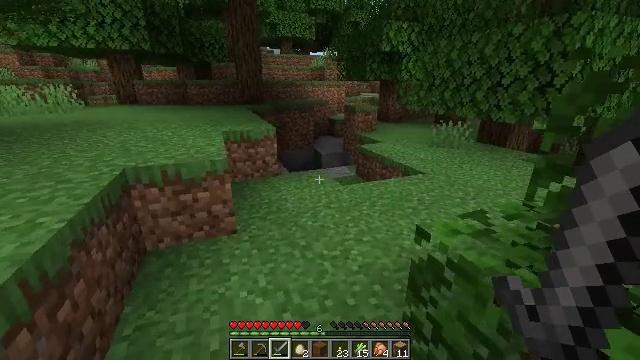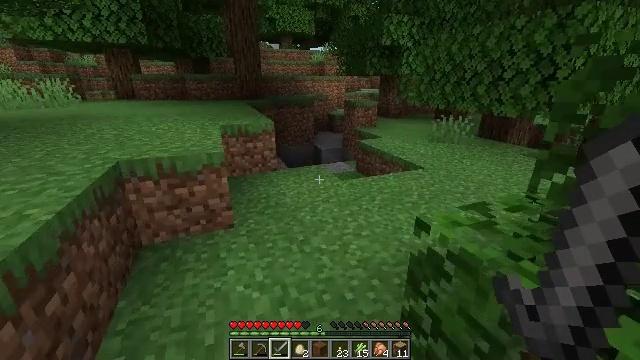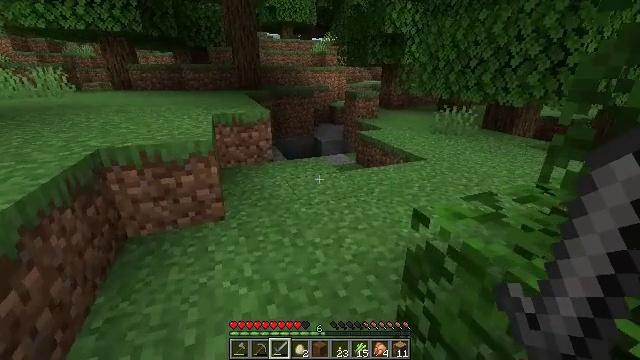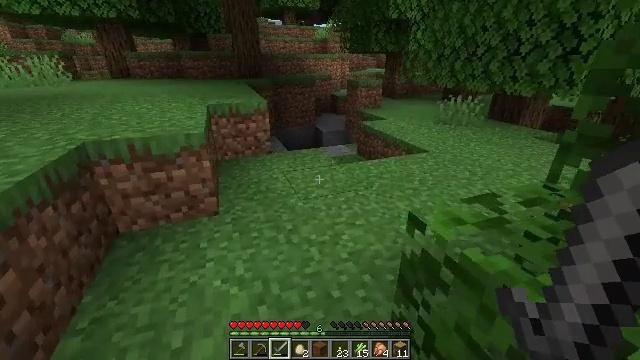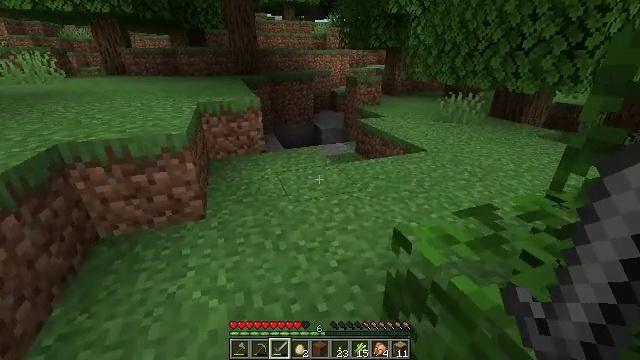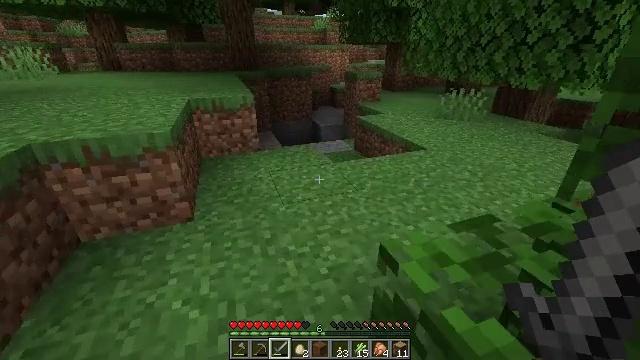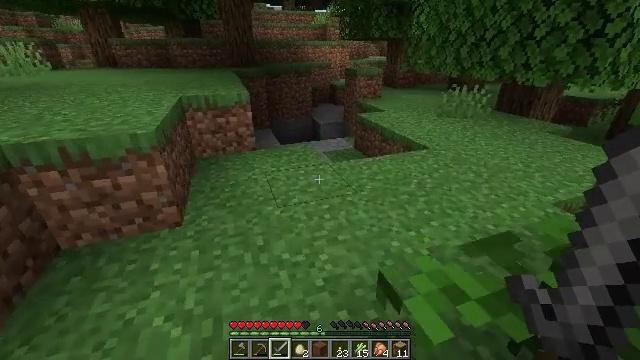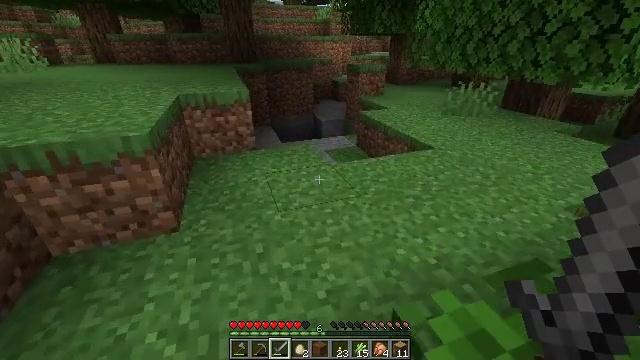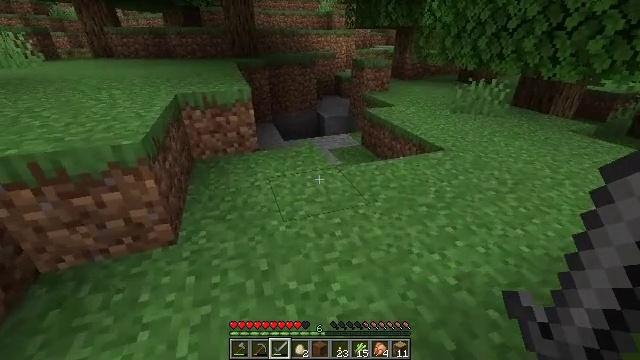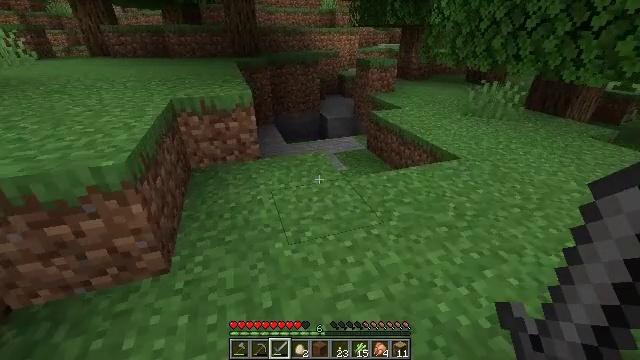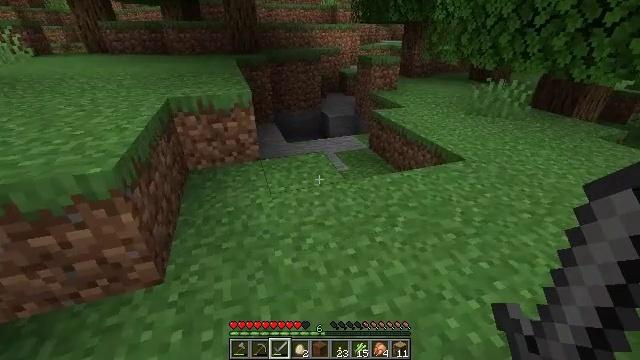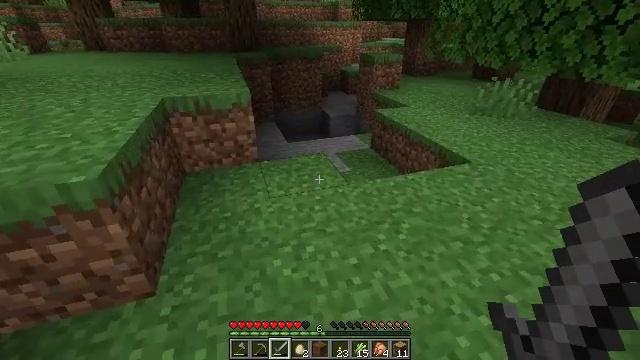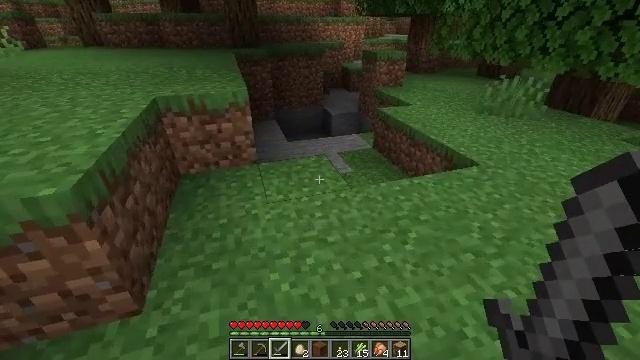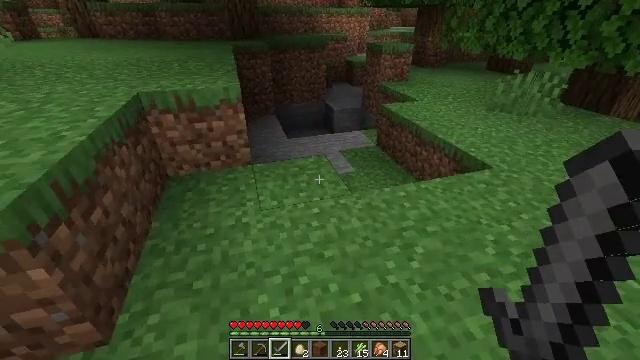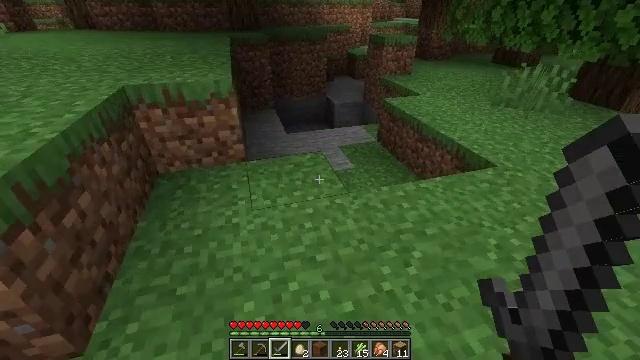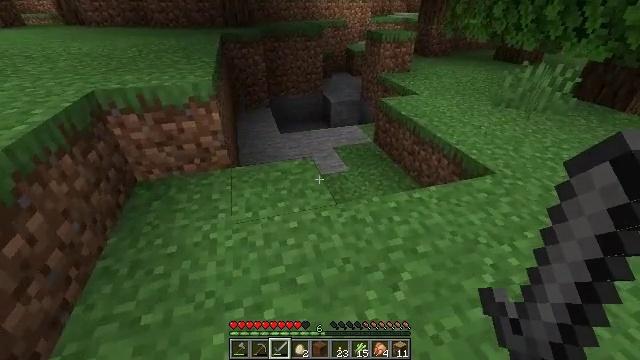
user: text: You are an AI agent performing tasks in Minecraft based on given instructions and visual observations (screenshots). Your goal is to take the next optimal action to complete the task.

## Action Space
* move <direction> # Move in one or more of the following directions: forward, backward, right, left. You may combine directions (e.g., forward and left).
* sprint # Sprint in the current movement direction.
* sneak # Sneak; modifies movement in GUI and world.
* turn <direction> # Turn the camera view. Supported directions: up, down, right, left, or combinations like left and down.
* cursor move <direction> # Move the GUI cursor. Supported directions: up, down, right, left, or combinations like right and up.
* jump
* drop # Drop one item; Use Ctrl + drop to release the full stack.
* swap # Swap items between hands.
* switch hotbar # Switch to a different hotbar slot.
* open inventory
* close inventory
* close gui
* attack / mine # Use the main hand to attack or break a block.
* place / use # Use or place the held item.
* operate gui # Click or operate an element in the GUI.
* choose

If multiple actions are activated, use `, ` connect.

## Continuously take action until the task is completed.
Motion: motion action
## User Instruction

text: Gather lilac from the ground.
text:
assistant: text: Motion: move forward and move right
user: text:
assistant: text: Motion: move forward and move right, turn down
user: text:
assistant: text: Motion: move forward and move right, turn down
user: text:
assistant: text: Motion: move forward and move right
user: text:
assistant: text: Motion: move forward
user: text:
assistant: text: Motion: move forward
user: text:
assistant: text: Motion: move forward
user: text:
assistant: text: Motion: move forward, turn down
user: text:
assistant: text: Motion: move forward
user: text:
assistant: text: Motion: move forward
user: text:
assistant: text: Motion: move forward
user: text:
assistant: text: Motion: move forward
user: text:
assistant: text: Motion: move forward and move right, turn down
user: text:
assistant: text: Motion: move forward and move right, turn down
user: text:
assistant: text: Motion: move forward and move right
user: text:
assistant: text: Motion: move forward and move right
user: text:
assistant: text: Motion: move forward and move right
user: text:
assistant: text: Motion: move forward
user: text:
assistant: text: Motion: move forward
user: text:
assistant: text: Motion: move forward
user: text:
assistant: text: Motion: move forward
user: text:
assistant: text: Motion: move forward
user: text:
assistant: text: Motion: move forward
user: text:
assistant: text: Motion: move forward and move left
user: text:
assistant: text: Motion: move forward and move left
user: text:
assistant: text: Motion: move forward and move left
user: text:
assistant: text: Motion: move forward and move left
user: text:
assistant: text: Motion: move forward, turn right and up
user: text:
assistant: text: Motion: move forward, turn right and up
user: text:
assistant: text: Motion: move forward, turn right and up